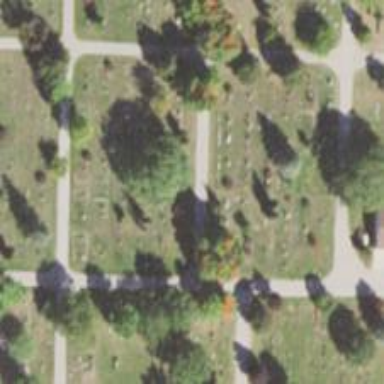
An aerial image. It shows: Sector within cemetery.